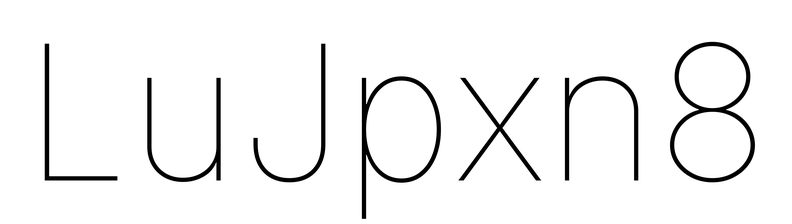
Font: Inter_Thin